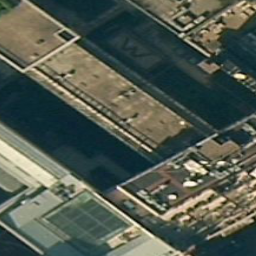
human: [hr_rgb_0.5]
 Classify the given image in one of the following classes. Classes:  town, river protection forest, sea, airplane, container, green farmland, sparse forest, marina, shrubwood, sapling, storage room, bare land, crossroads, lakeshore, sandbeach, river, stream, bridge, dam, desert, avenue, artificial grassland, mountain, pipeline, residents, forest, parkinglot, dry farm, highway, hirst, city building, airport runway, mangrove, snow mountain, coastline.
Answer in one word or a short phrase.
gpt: city building